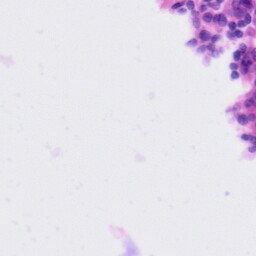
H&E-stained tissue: Tonsil